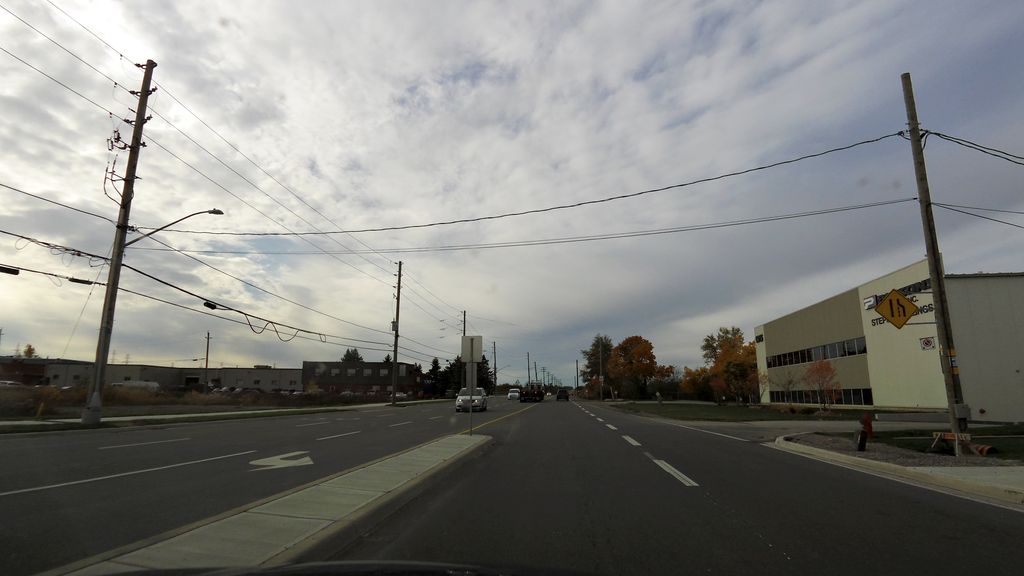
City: hamilton